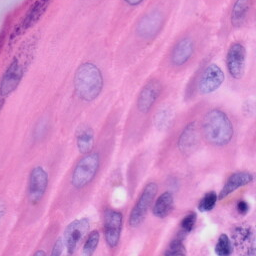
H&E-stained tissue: Skin